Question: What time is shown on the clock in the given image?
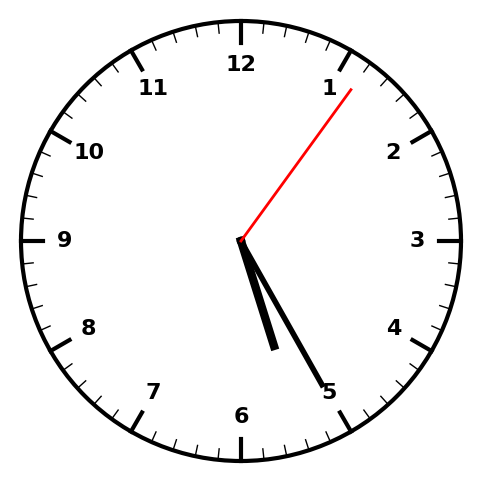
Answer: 05:25:06